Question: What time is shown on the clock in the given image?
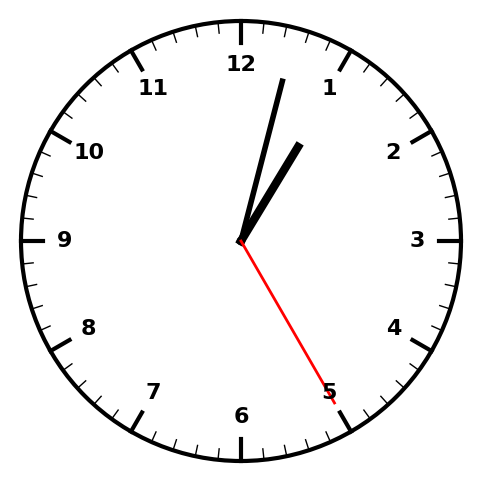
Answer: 01:02:25